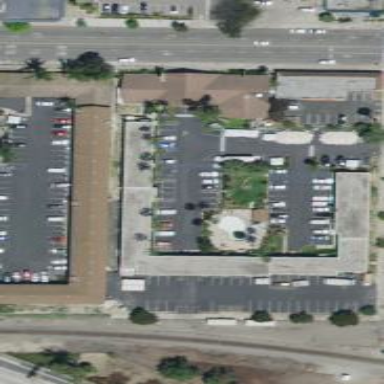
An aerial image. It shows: Building that is motel.